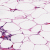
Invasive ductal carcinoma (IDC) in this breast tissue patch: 0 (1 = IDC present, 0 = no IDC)